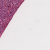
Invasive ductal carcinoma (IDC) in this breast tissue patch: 1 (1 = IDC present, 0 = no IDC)